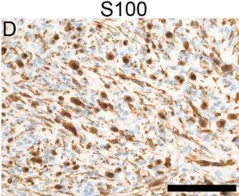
Histopathological analysis and copy number variation (CNV) profile. Immunohistochemistry. Shows that a subset of tumor cells expressed S100.
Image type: pathology (immunostaining)